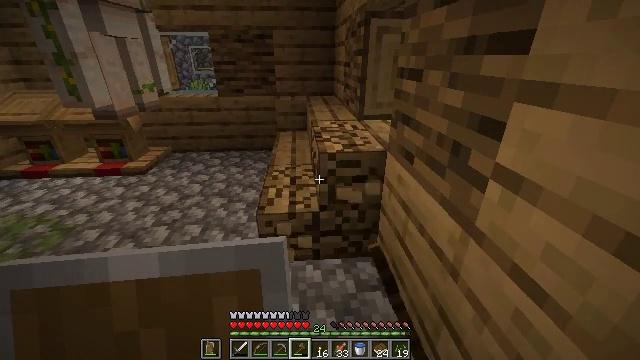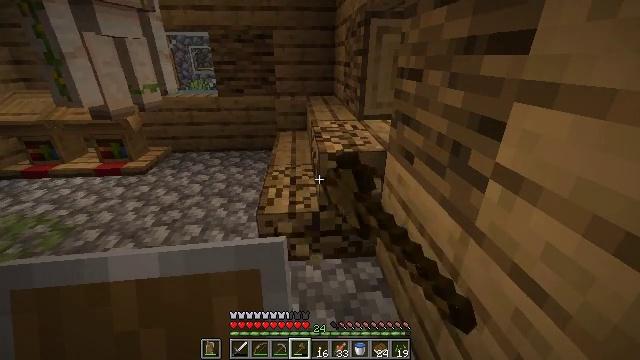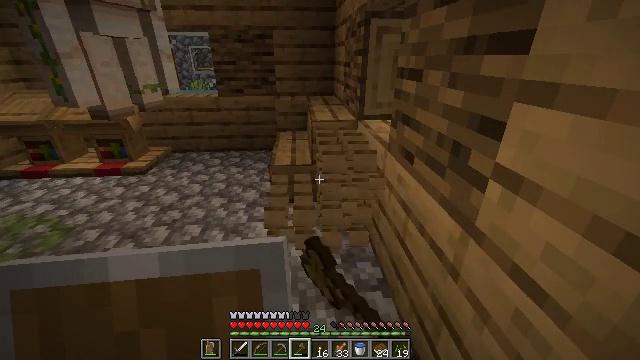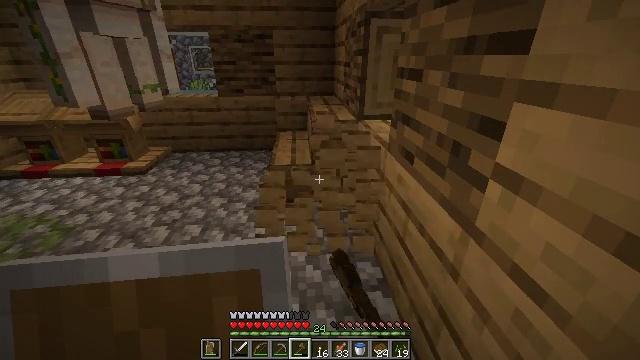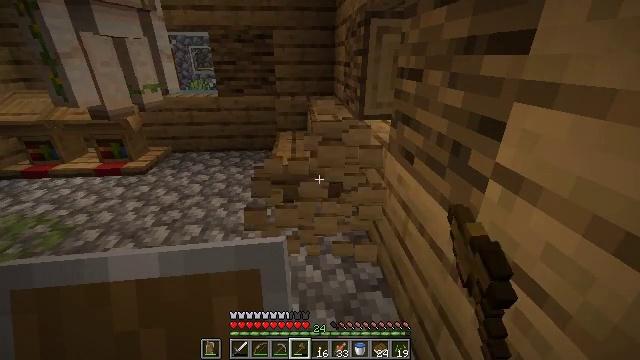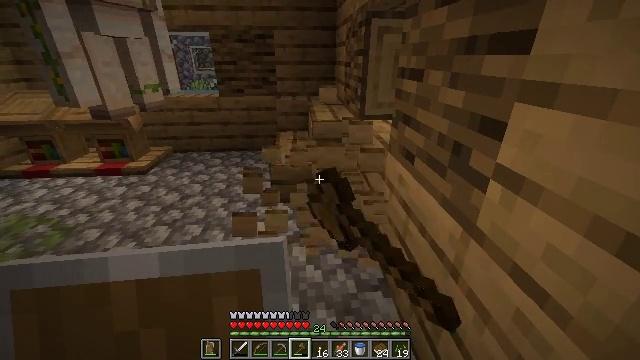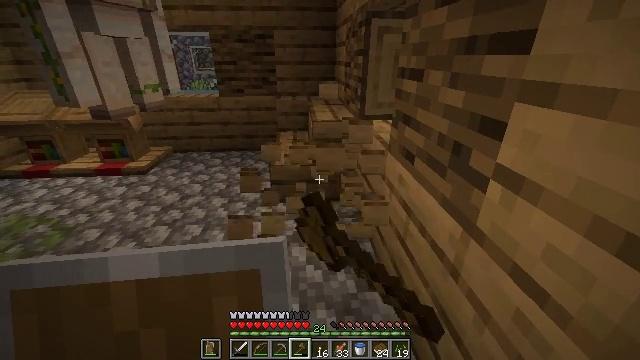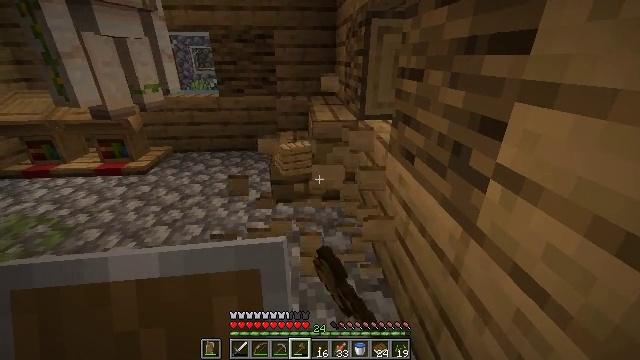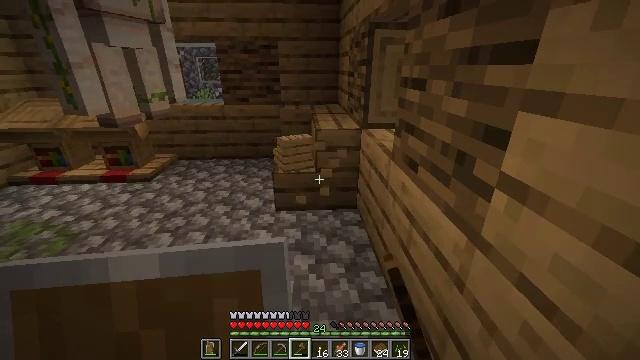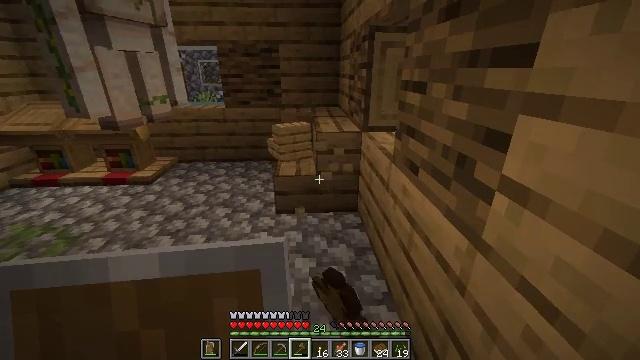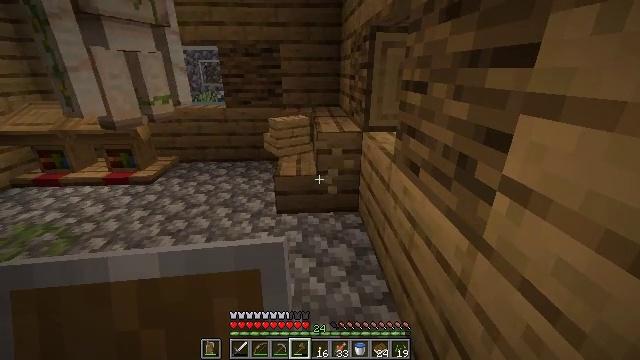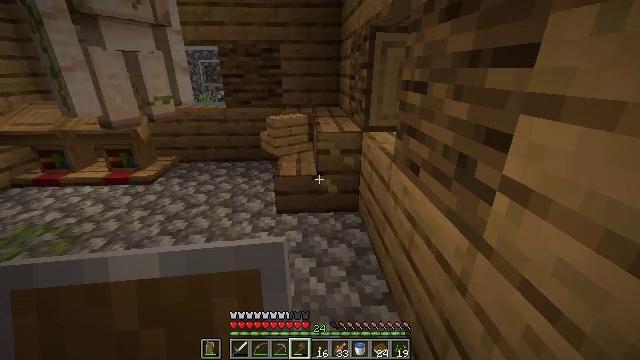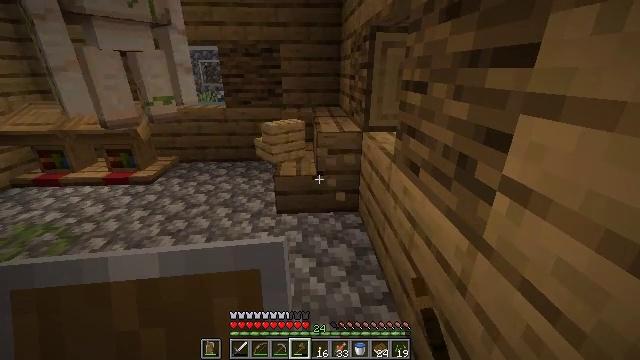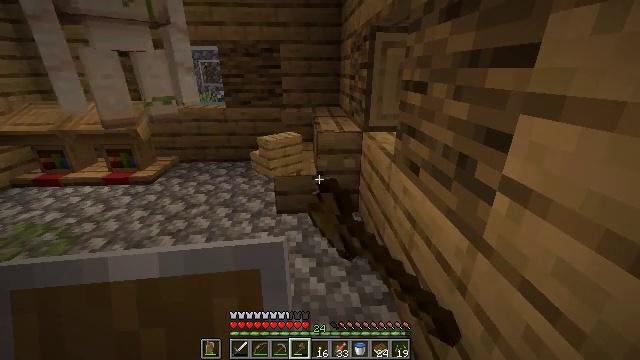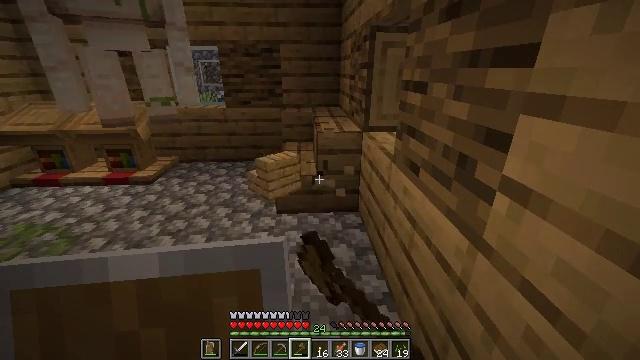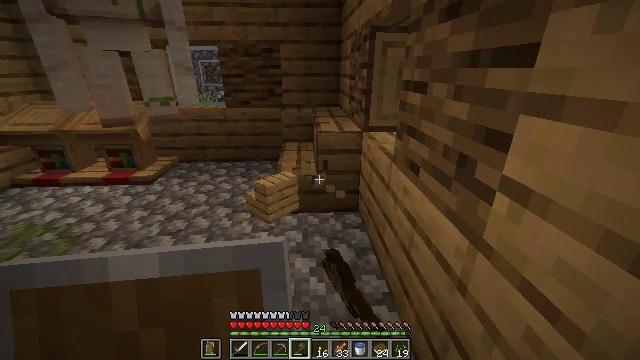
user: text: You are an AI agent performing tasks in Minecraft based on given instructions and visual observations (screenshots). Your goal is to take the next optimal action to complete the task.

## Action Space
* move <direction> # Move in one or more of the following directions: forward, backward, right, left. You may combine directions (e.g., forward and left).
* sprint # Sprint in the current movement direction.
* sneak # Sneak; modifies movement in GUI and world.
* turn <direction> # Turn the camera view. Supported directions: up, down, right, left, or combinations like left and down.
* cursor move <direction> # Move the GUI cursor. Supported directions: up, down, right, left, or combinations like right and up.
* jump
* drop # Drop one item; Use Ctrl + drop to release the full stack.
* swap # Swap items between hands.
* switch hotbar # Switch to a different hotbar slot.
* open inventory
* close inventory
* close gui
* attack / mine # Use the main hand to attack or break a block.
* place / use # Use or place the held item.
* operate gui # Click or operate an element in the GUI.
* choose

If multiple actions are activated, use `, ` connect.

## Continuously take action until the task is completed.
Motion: motion action
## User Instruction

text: Remove the oak stairs to repurpose them.
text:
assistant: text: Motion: attack / mine
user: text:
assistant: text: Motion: attack / mine
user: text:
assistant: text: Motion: attack / mine
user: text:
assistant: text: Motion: attack / mine
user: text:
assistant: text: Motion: attack / mine
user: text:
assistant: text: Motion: attack / mine
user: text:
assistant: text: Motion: attack / mine
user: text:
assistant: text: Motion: turn up, attack / mine
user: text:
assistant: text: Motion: attack / mine
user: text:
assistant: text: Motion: attack / mine
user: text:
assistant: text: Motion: attack / mine
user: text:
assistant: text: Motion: attack / mine
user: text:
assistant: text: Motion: attack / mine
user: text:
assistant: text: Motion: attack / mine
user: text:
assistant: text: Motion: attack / mine
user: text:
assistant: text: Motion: attack / mine
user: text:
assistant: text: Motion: attack / mine
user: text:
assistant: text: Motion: attack / mine
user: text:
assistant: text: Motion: attack / mine
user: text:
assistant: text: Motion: attack / mine
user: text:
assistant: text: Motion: attack / mine
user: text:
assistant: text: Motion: attack / mine
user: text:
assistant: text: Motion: attack / mine
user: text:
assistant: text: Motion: attack / mine
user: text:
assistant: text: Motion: attack / mine
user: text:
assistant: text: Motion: attack / mine
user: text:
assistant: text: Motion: attack / mine
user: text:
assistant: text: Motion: attack / mine
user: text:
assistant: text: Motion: attack / mine
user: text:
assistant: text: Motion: attack / mine